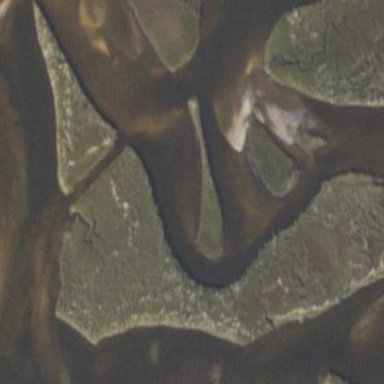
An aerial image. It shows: Saltmarsh wetland.